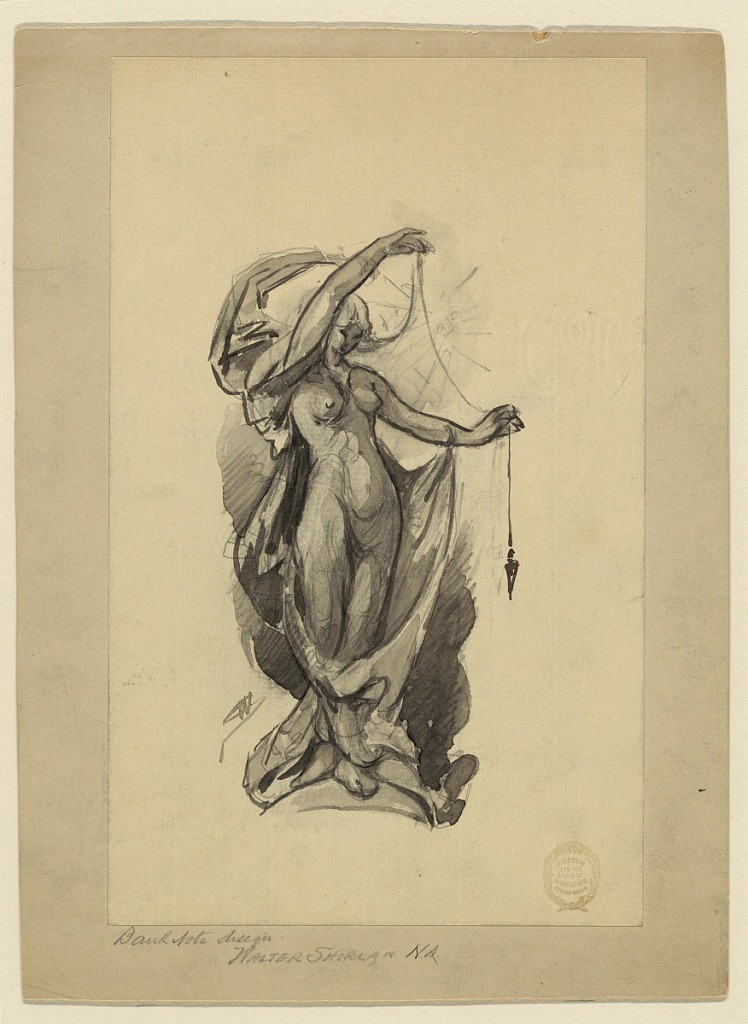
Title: Bank Note Design
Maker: Walter Shirlaw, American, b. Scotland, 1838–1909
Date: ca. 1895
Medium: Brush and grey wash, ink, graphite on cream wove paper
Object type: Drawing
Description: A standing woman is shown holding a thread with a weight at the end. A radiating pattern or cob-web in the background.